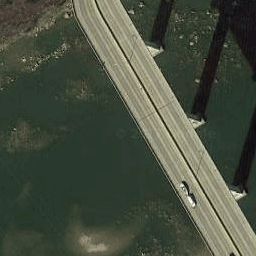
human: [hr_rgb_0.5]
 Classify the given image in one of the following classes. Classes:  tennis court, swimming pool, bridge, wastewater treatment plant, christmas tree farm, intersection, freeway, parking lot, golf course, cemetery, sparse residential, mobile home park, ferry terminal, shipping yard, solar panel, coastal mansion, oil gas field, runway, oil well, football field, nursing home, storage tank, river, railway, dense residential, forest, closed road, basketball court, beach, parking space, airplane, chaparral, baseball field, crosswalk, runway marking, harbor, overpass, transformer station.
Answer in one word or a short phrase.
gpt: bridge